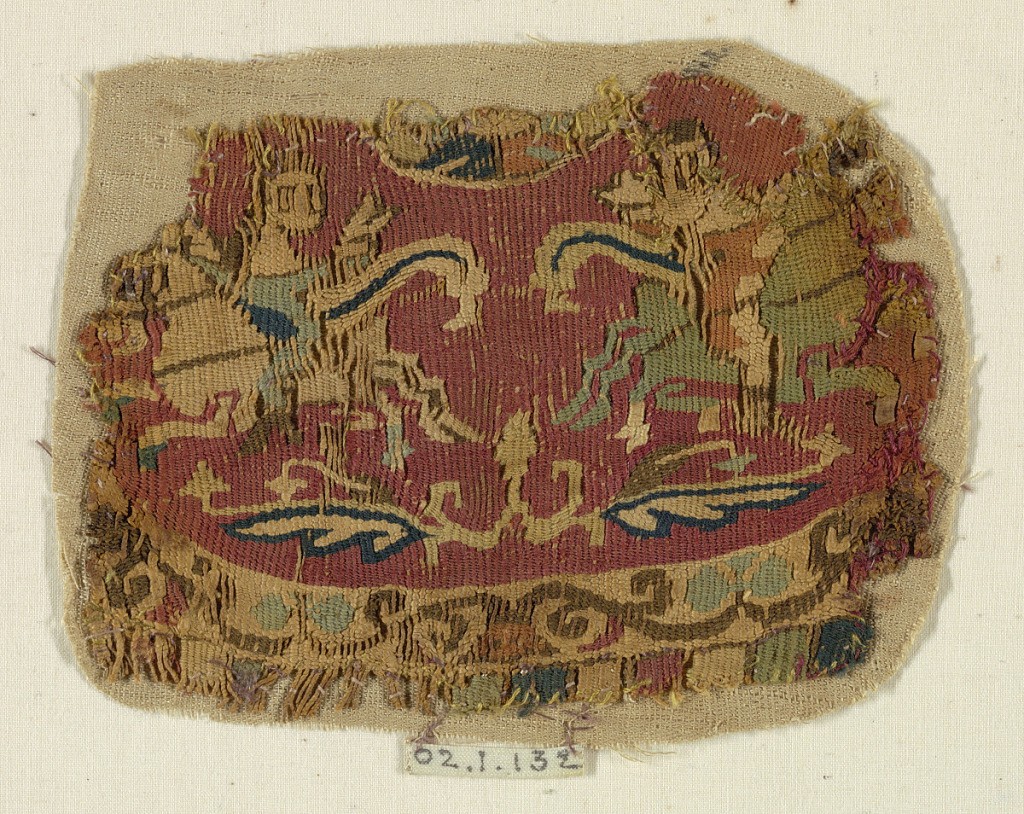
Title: Fragment of a medallion
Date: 5th–8th century
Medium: warp; S-spun, Z-twist linen. Wefts; s-spun linen, S-spun wool Technique: slit tapestry with supplementary weft wrapping
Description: Bottom part of a larger medallion showing two addorsed riders looking back.